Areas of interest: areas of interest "Ezhou Liangzihu Senior High School"
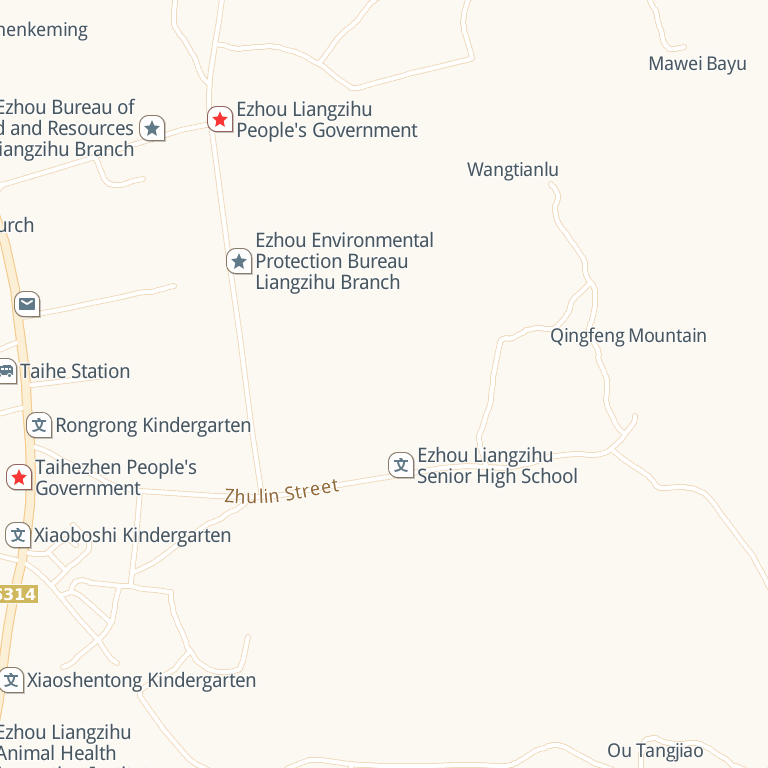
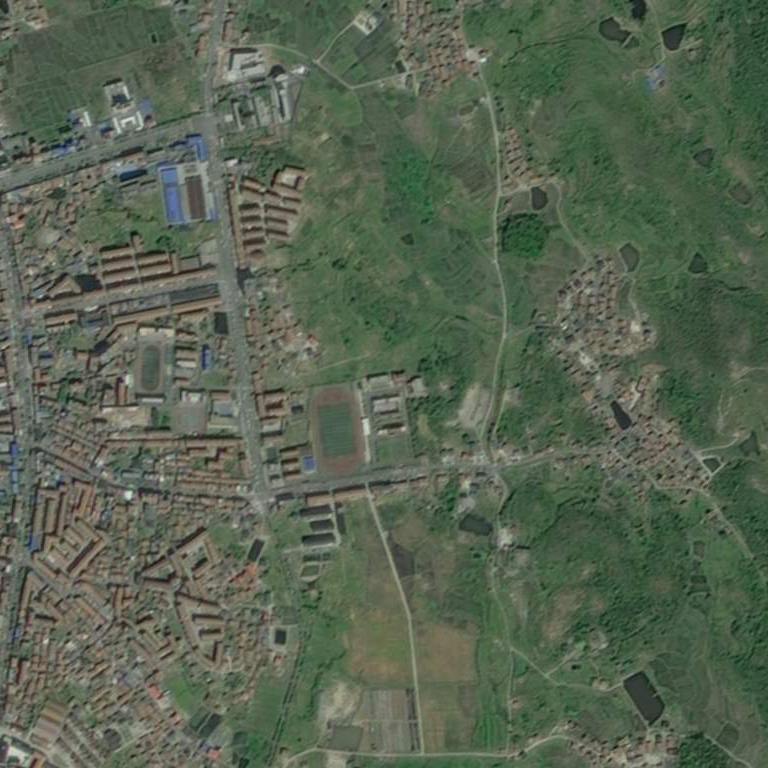